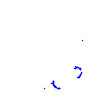
Particle: kaon